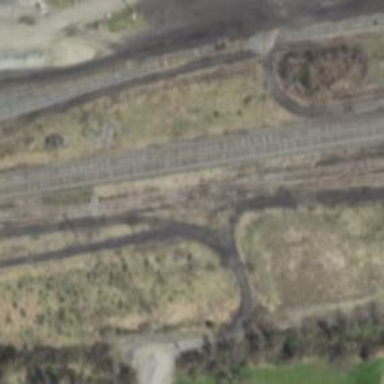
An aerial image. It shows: Railway spur service.